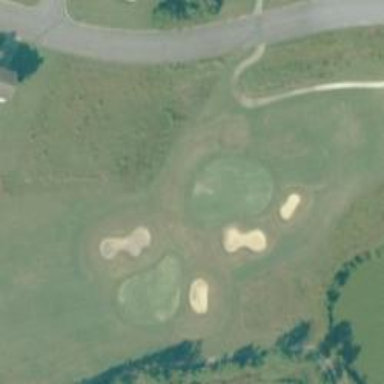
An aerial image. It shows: View of golf hole.